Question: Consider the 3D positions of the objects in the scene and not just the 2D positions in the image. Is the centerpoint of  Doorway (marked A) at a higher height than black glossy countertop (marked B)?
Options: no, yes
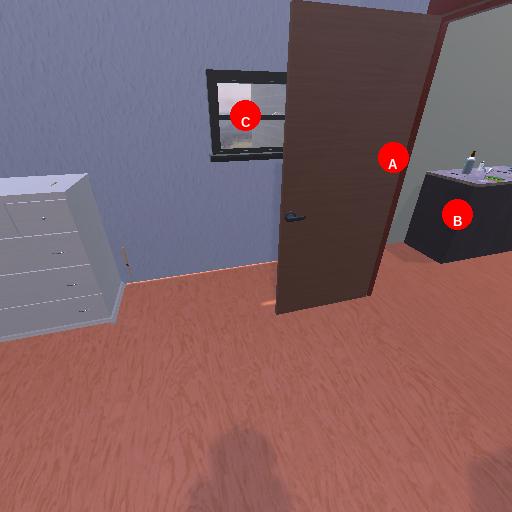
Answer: no